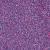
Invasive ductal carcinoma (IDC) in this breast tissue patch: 1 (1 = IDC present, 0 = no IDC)